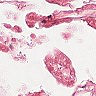
Metastatic tissue present: no